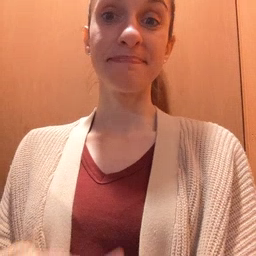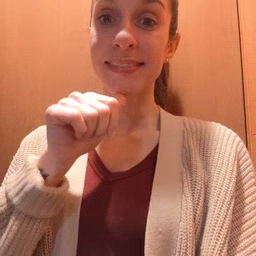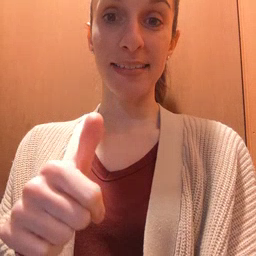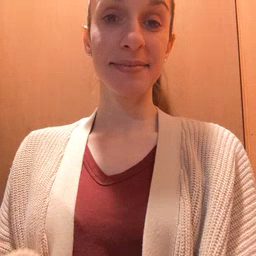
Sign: not